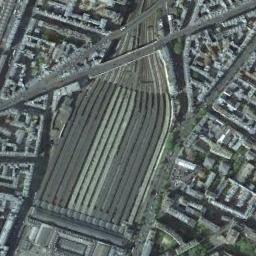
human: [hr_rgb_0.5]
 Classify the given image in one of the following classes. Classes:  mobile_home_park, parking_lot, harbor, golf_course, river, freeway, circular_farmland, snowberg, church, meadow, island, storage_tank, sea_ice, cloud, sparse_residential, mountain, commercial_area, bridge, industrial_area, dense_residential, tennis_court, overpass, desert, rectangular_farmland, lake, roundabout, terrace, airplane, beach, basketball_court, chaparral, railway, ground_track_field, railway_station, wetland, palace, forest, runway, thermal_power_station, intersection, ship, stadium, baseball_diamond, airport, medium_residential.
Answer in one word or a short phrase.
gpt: railway_station